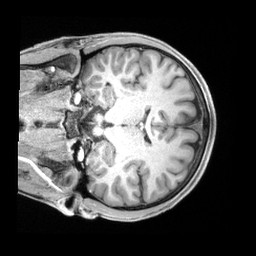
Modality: T1w
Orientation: coronal
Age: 20
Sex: male
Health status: healthy
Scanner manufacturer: siemens
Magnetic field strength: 3 T
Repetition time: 2.4 s
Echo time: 0.00194 s